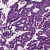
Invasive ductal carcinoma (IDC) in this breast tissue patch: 1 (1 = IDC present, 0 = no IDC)